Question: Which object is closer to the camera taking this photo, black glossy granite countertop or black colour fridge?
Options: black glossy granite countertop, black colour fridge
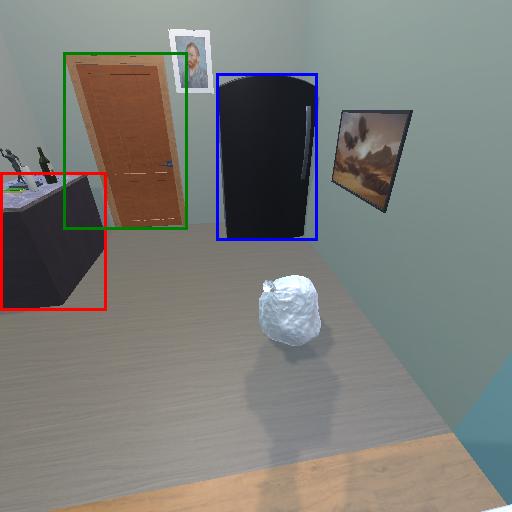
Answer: black glossy granite countertop